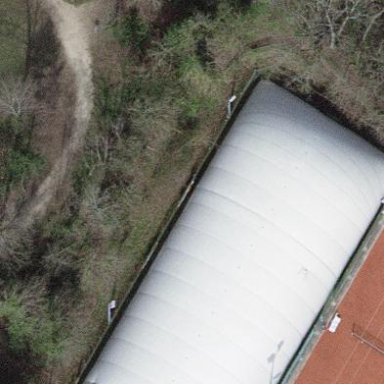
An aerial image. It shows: Tennis court on the leisure land pitch.